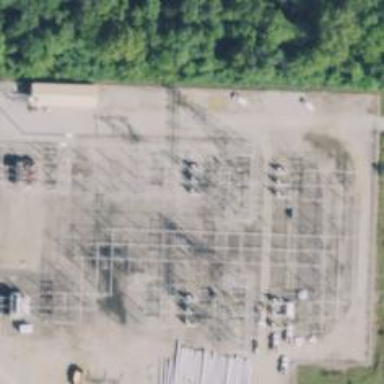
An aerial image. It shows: Lattice structure power tower with H-frame design.